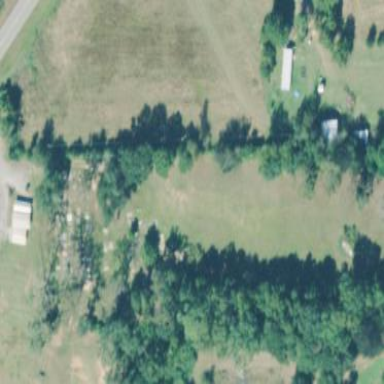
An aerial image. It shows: Cemetery.